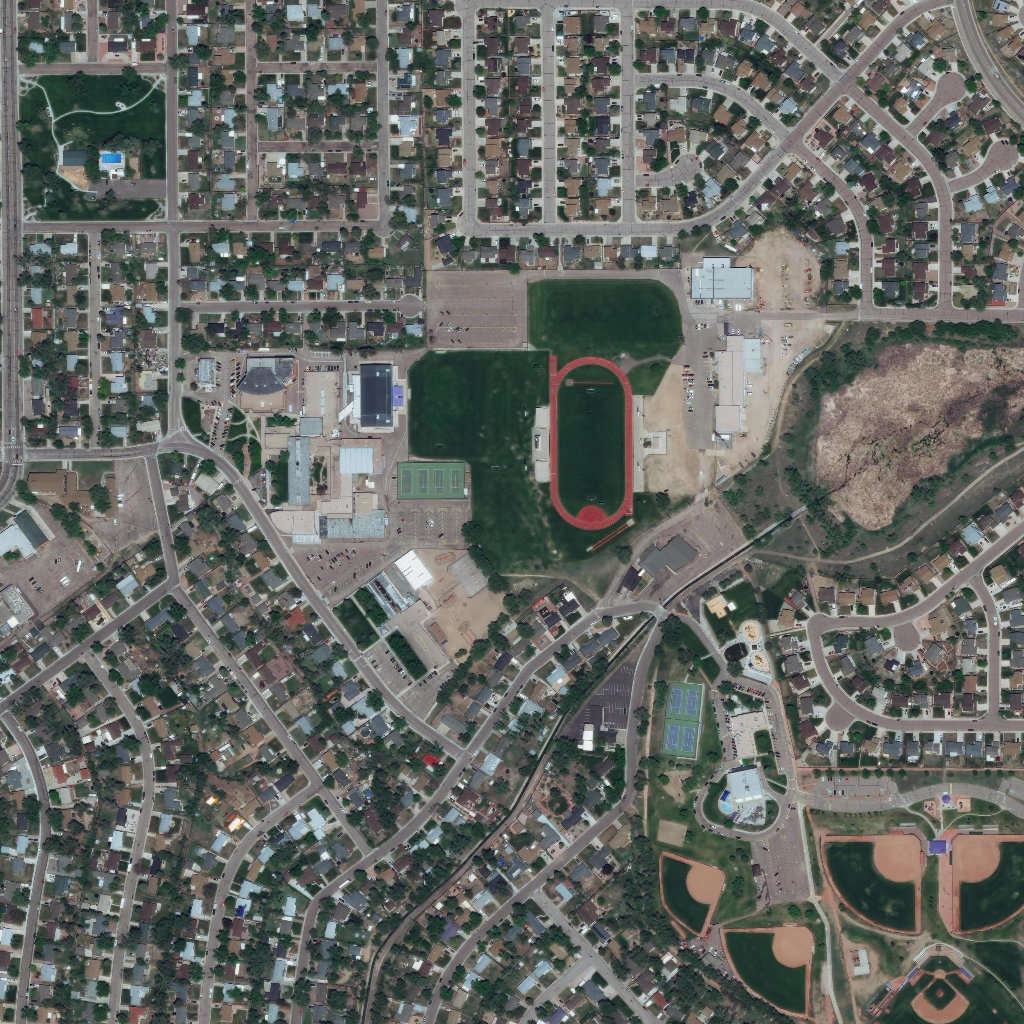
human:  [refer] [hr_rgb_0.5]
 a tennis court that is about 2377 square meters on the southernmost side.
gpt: <box>[[64, 66, 68, 74, 0]]</box>

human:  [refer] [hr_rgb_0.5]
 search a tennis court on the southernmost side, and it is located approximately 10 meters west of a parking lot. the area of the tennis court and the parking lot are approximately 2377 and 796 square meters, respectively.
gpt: <box>[[64, 66, 68, 74, 0]]</box>

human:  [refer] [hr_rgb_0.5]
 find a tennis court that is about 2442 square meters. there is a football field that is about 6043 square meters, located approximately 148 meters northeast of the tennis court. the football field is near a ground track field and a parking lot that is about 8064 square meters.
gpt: <box>[[38, 45, 45, 48, 0]]</box>